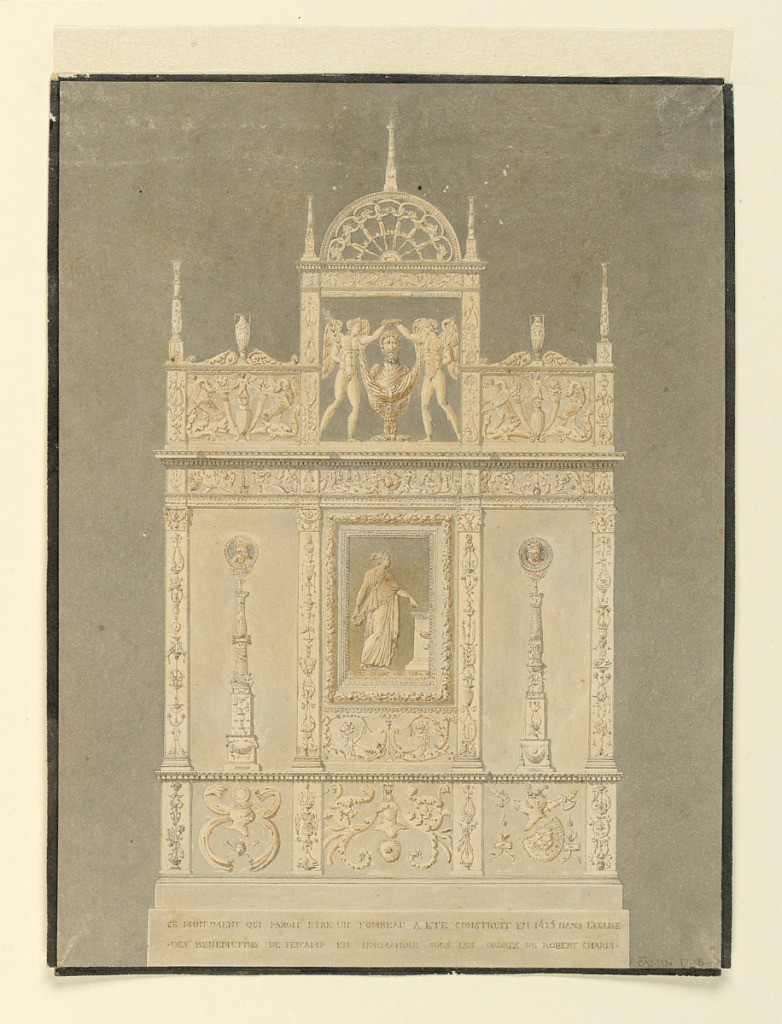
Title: Renaissance Monument in Benedictine Church, Fecamp, Normandy
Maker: Auguste-Pierre Sainte-Marie Famin, French, 1776 – 1859
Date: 1798
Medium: Pen and black ink, brush and gray, brown wash on paper
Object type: Drawing
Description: Elevation of a Reniassance monument.  The monument is a vertical rectangle.  The lowest portion is a base, with the inscription: CE MONUMENT QUI PAROIT ETRE UN TOMBEAU A  ETE CONSTRUIT EN 1425 DANS L'EGLISE/DES BENEDICTINS DE FESCAMP EN NORMANDIE SOUS LES ORDRES DE ROBERT CHARDI.  Above the base is a wide frieze, divided into three parts by short piers and decorated with arabesque designs and coats of arms (possibly).  In the central section of the monument, at the center, in relief, is a depiction of a woman.  The image is framed and positioned between two piers (decorated).  On either side of this central grouping is a candelabrum in relief.  On the base of the left candelabrum the inscription reads: ROUEN; while on the base of the right candelabrum it reads: VERNON.  The top of the monument includes a balustrade with two carved panels and a central, arched frame in which a bust of a bearded man above an eagle is crowned by two genii, who stand beside it and hold a festoon in front of the bust